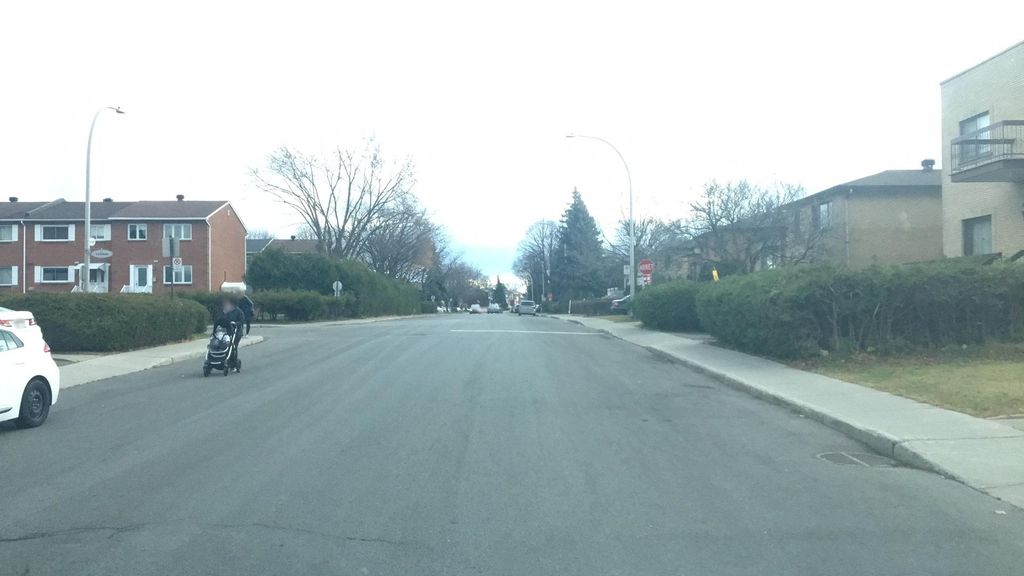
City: montreal